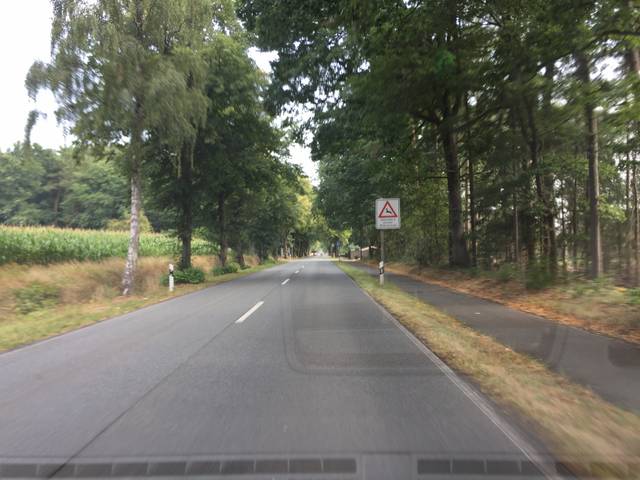
Region: Germany
Coordinates: 53.021, 9.099